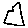
Label: triangle